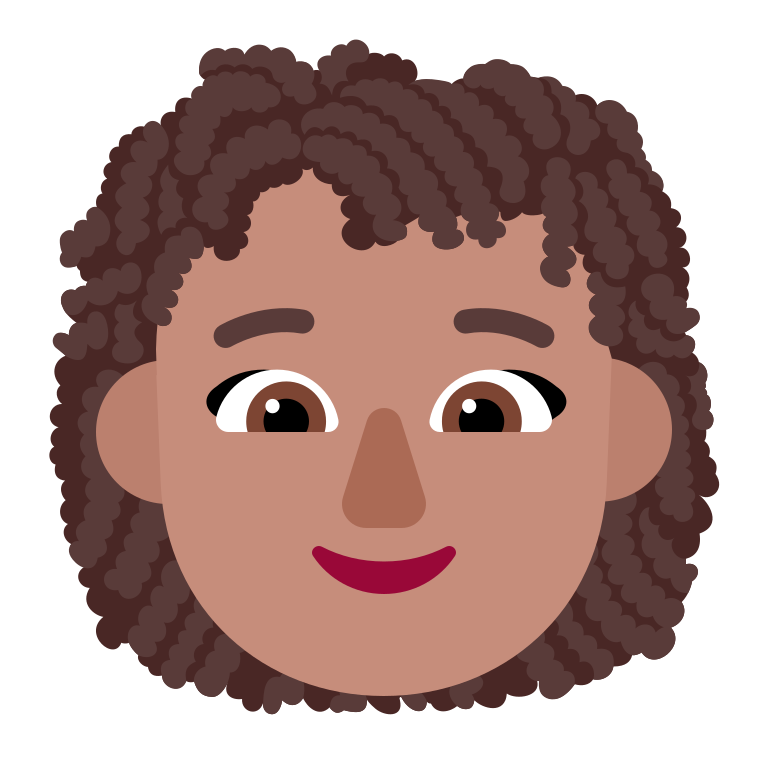
woman curly hair flat